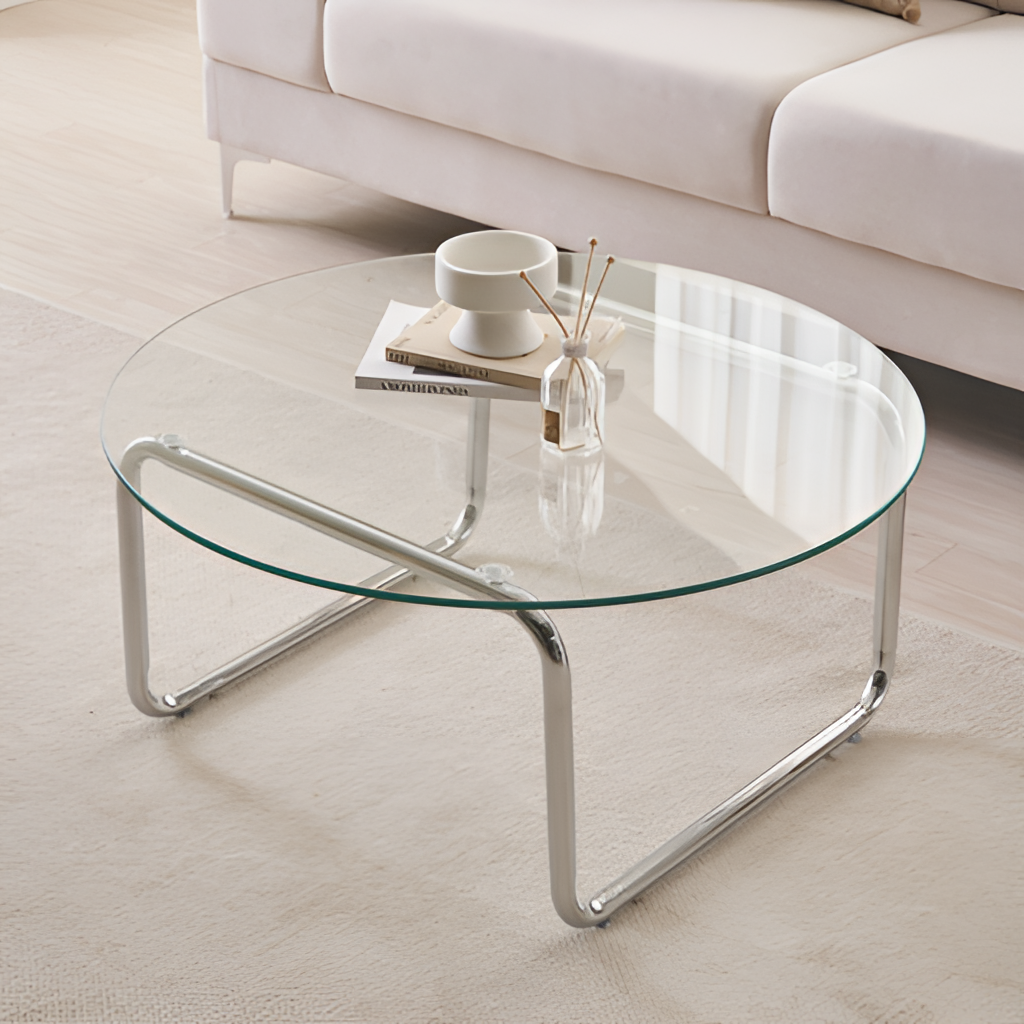
living room, transparent glass coffee table, minimalist, fabric wallpaper, with solid pattern, wood flooring, with plank pattern